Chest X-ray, PA view. Patient: 65 years old, sex F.
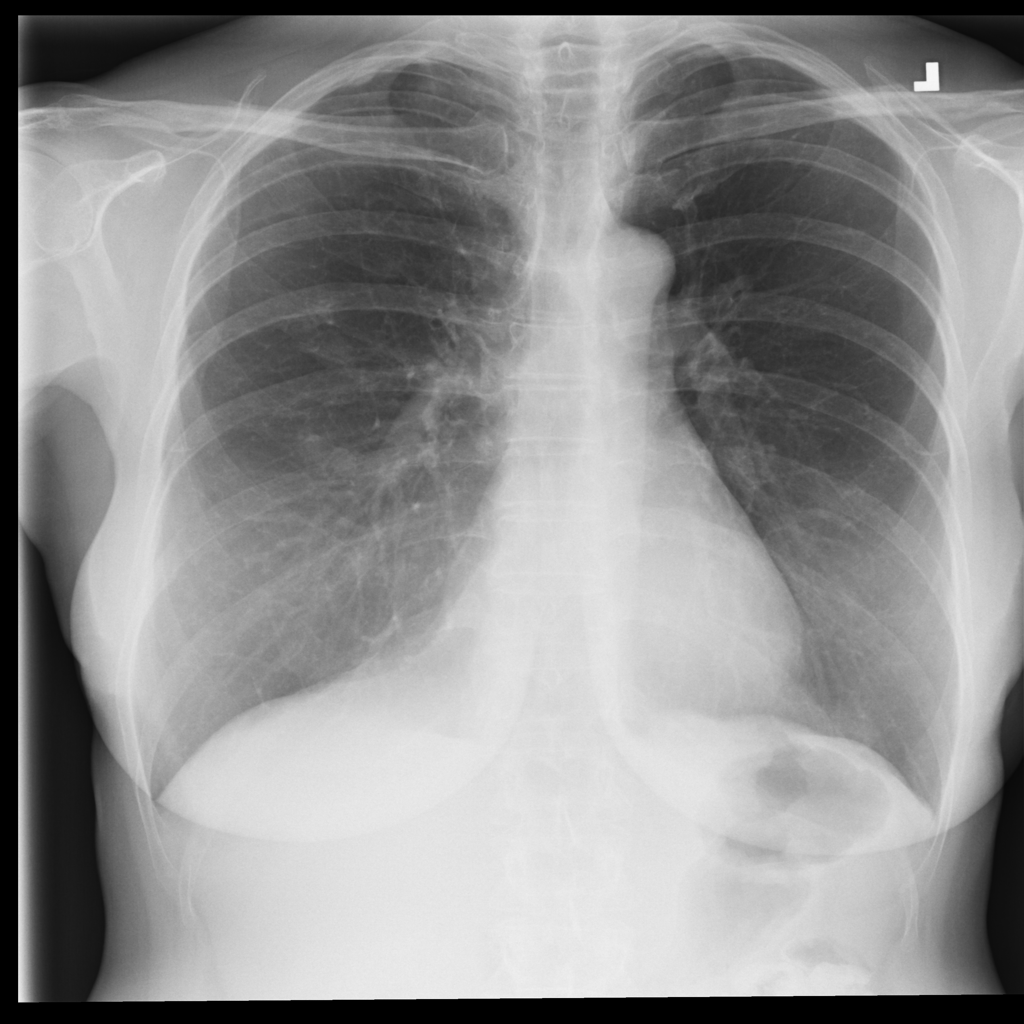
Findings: Pleural_Thickening